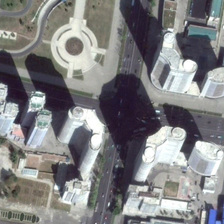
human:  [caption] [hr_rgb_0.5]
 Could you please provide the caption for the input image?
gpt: around the junction, there are several high-rise buildings with different styles .

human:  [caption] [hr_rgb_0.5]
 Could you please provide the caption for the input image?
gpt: around the junction, there are several high-rise buildings with different styles .

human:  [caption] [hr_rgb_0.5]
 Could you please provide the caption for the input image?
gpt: many buildings near a crossroads in a business area .

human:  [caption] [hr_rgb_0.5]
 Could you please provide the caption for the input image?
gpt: many buildings near a crossroads in a business area .

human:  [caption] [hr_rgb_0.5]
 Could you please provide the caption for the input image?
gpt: many buildings near a crossroads in a business area .